Question: I have a batch file which start Tomcat as follows (when running it on Windows it works fine)
'''
...
start C:\Users\root\tomcat\tomcat2\bin\startup.bat
'''
The batch file is called from Jenkins as follows

I have this error in the Jenkins Consol at the end of the build
'''
D:\jenkins\workspace\Start 3T2>start C:\Users\root\tomcat\tomcat2\bin\startup.bat
Process leaked file descriptors. See http://wiki.jenkins-ci.org/display/JENKINS/Spawning+processes+from+build for more information
Finished: SUCCESS
'''
When I check the task manager I see that the server is started but in background. I need actually to start Tomcat it in the Console.
This is what I did :
- '-Dhudson.util.ProcessTree.disable=true'-
I think Tomcat start correctly in the end but not in Console. I'm running Windows 2012 server/Tomcat7/Jenkins 1.578.
Any idea on how to start Tomcat in a Console ?
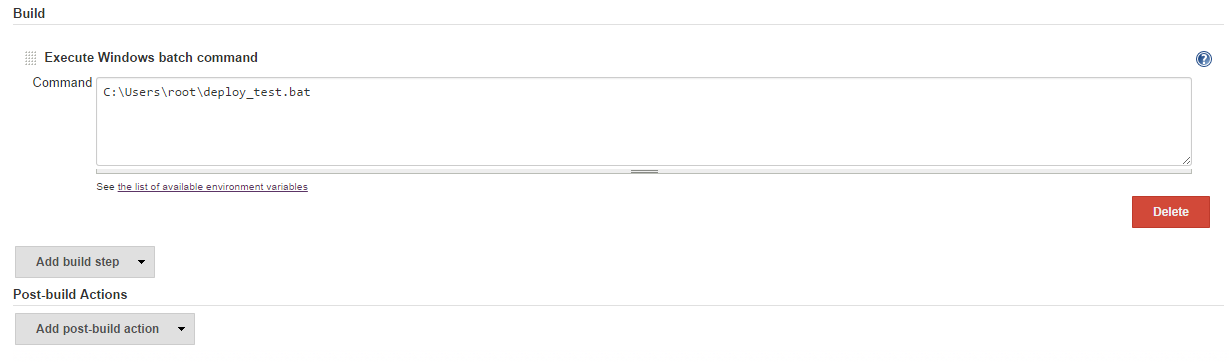
Answer: AFAIK, if you're trying to start Tomcat console on a given machine which has Jenkins configured as , it will not work. To make it work, you will have to connect to the given machine using 'JNLP'. In case it's a system and you want to open a Tomcat console using Jenkins, you will have to set up a 'Slave' on the same machine and that too using JNLP ('Launch slave agents via Java Web Start') in the 'Launch method' section in 'Jenkins > Manage Jenkins > Manage Nodes > Slave Node's Configure' page.
You can connect to the slave using any of the methods shown below. You will see the below option as soon as you configure the slave node and click . I ran the highlighted command from the Win command prompt. In my set up, i had configured Master and Slave on the same machine. I have Win 7 Professional, 64-bit laptop.

Once you run the command, you will see a small window that will pop-up and will display 'Connected' message as shown below:

At least for me, i checked that 'hudson.util.ProcessTree.disable=true' & 'BUILD_ID' parameters were not required. The only thing that i needed was to make sure that the following property is unset: 'HUDSON_SERVER_COOKIE'

P.S.: You might have to make sure to start JNLP on reboot. A start-up script will do that. Also, ensure that your project/job is to the given slave which is running using 'JNLP' mechanism.